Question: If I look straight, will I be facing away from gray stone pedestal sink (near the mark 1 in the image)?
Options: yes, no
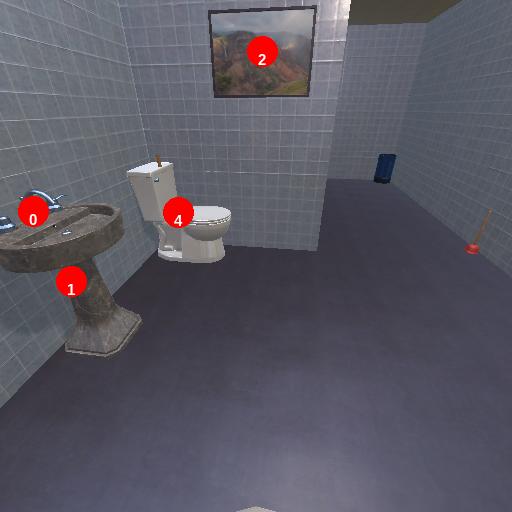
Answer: yes